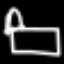
Label: bed